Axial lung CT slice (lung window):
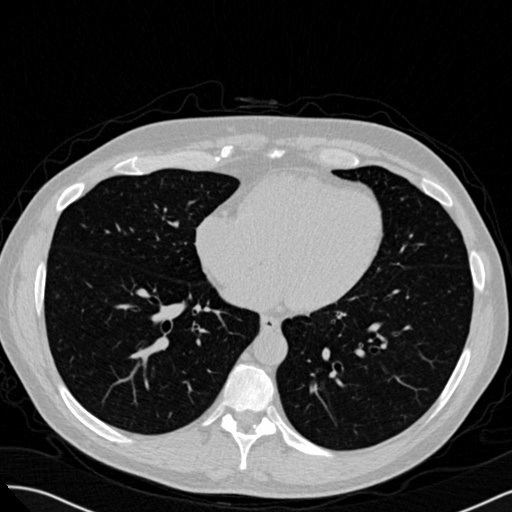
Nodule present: no